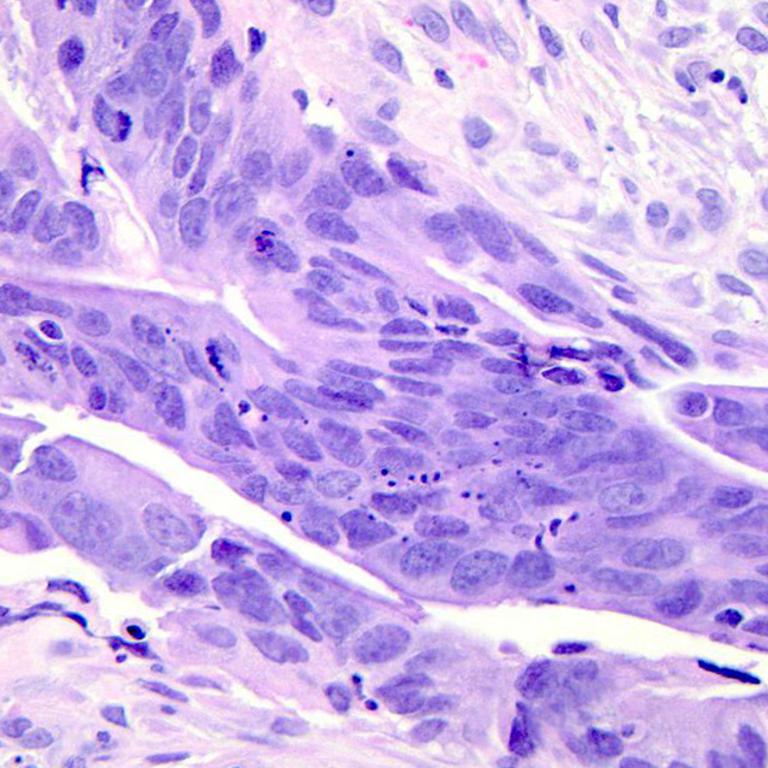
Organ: colon
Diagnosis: adenocarcinomas